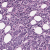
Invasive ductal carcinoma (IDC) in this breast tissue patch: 1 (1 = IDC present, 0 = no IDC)